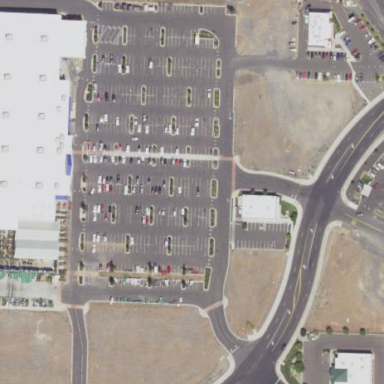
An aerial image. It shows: Retail area.